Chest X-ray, AP view. Patient: 46 years old, sex F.
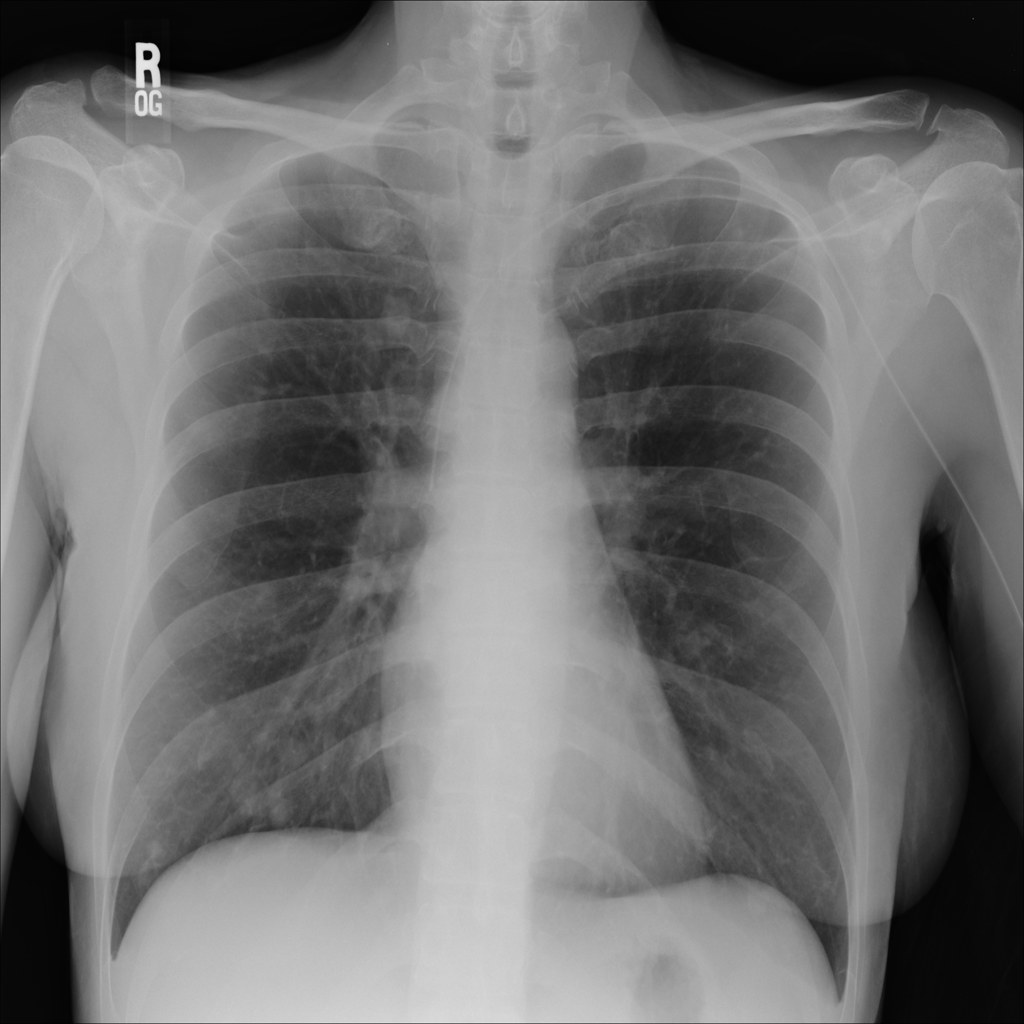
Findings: No Finding